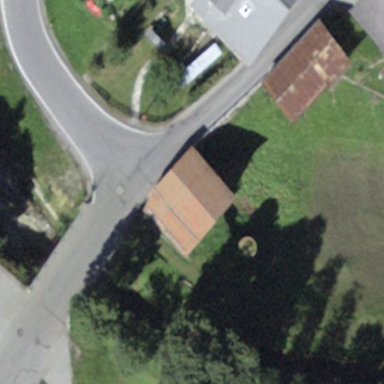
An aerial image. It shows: Shed building.